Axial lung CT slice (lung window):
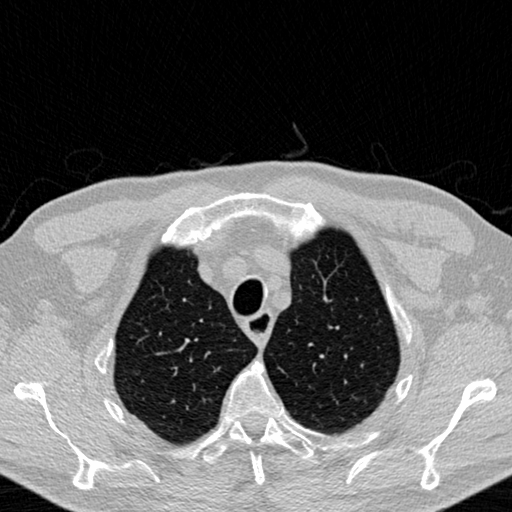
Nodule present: no